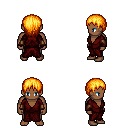
a pixel art fantasy rpg character, male body template, human, dark skin, red robe, magenta pants, light blonde plain hairstyle, leather bracers, four views (front, back, left, right), 2x2 character sprite sheet, small pixel art, hard edges, no anti-aliasing